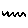
Label: zigzag